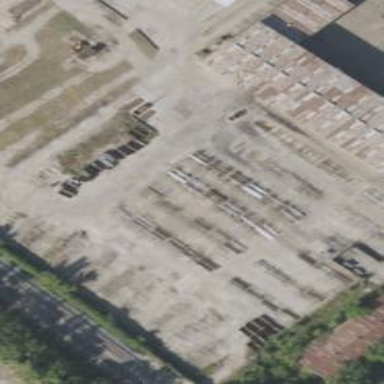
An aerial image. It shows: Warehouse.